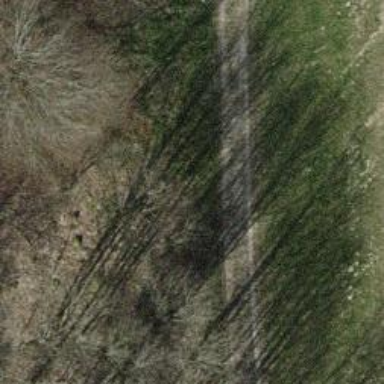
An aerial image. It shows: Unpaved track with grade2 surface.